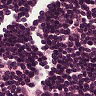
Metastatic tissue present: no